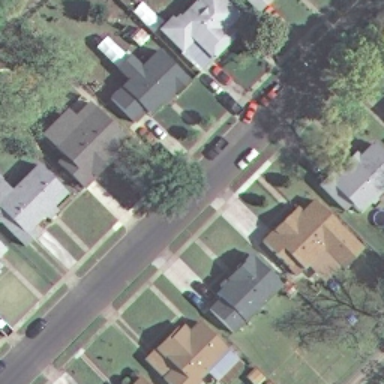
It is a medium residential area with a road goes through this area .